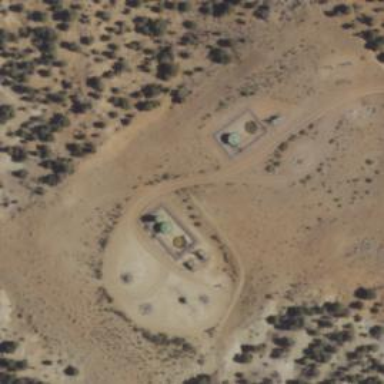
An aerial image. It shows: Storage tank that is man-made.